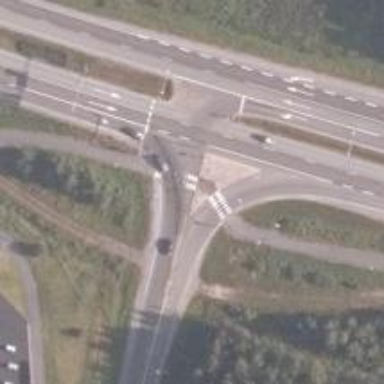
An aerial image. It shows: Trunk link highway.